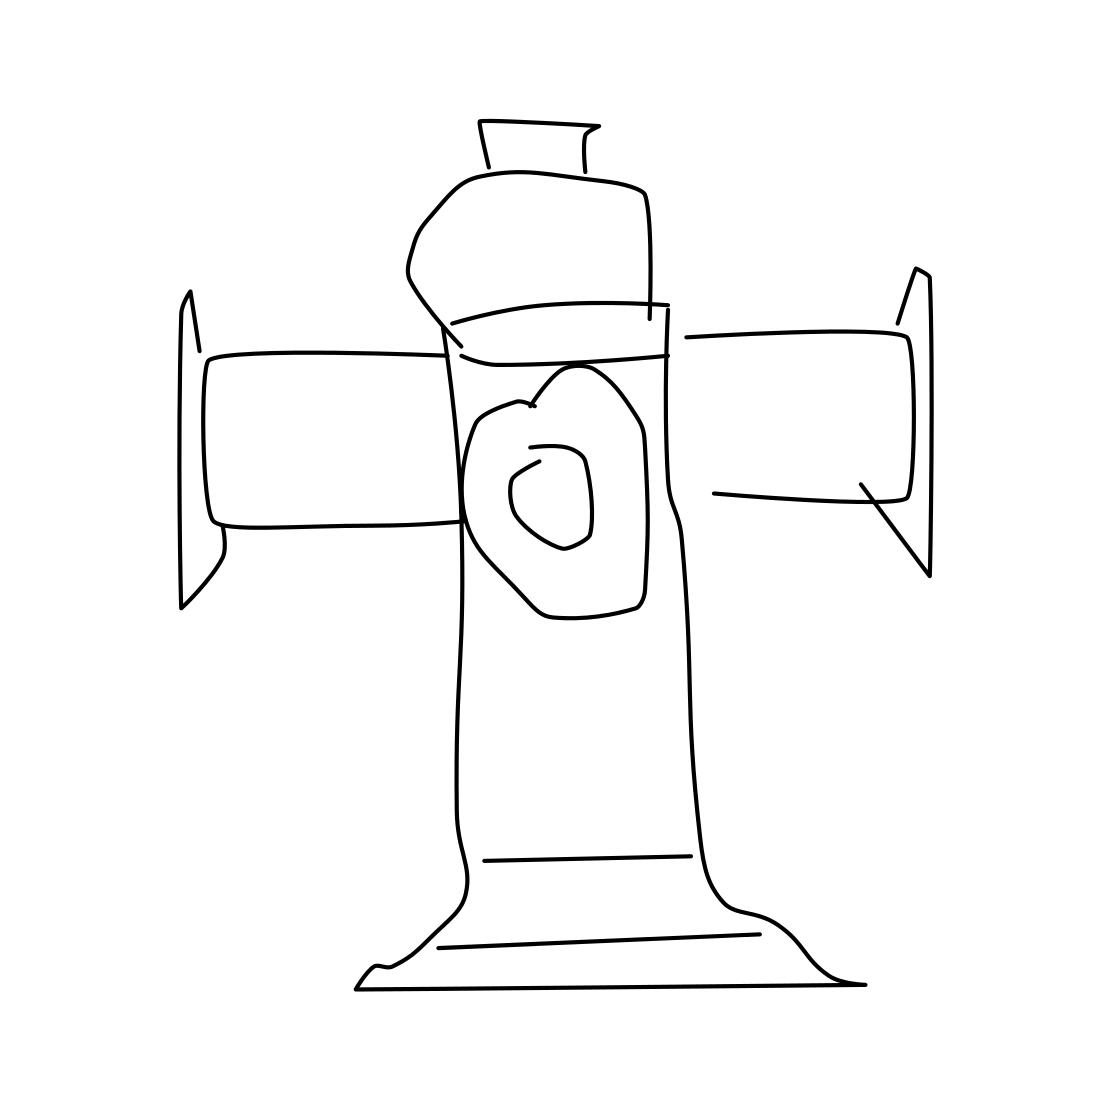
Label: fire hydrant